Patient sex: M
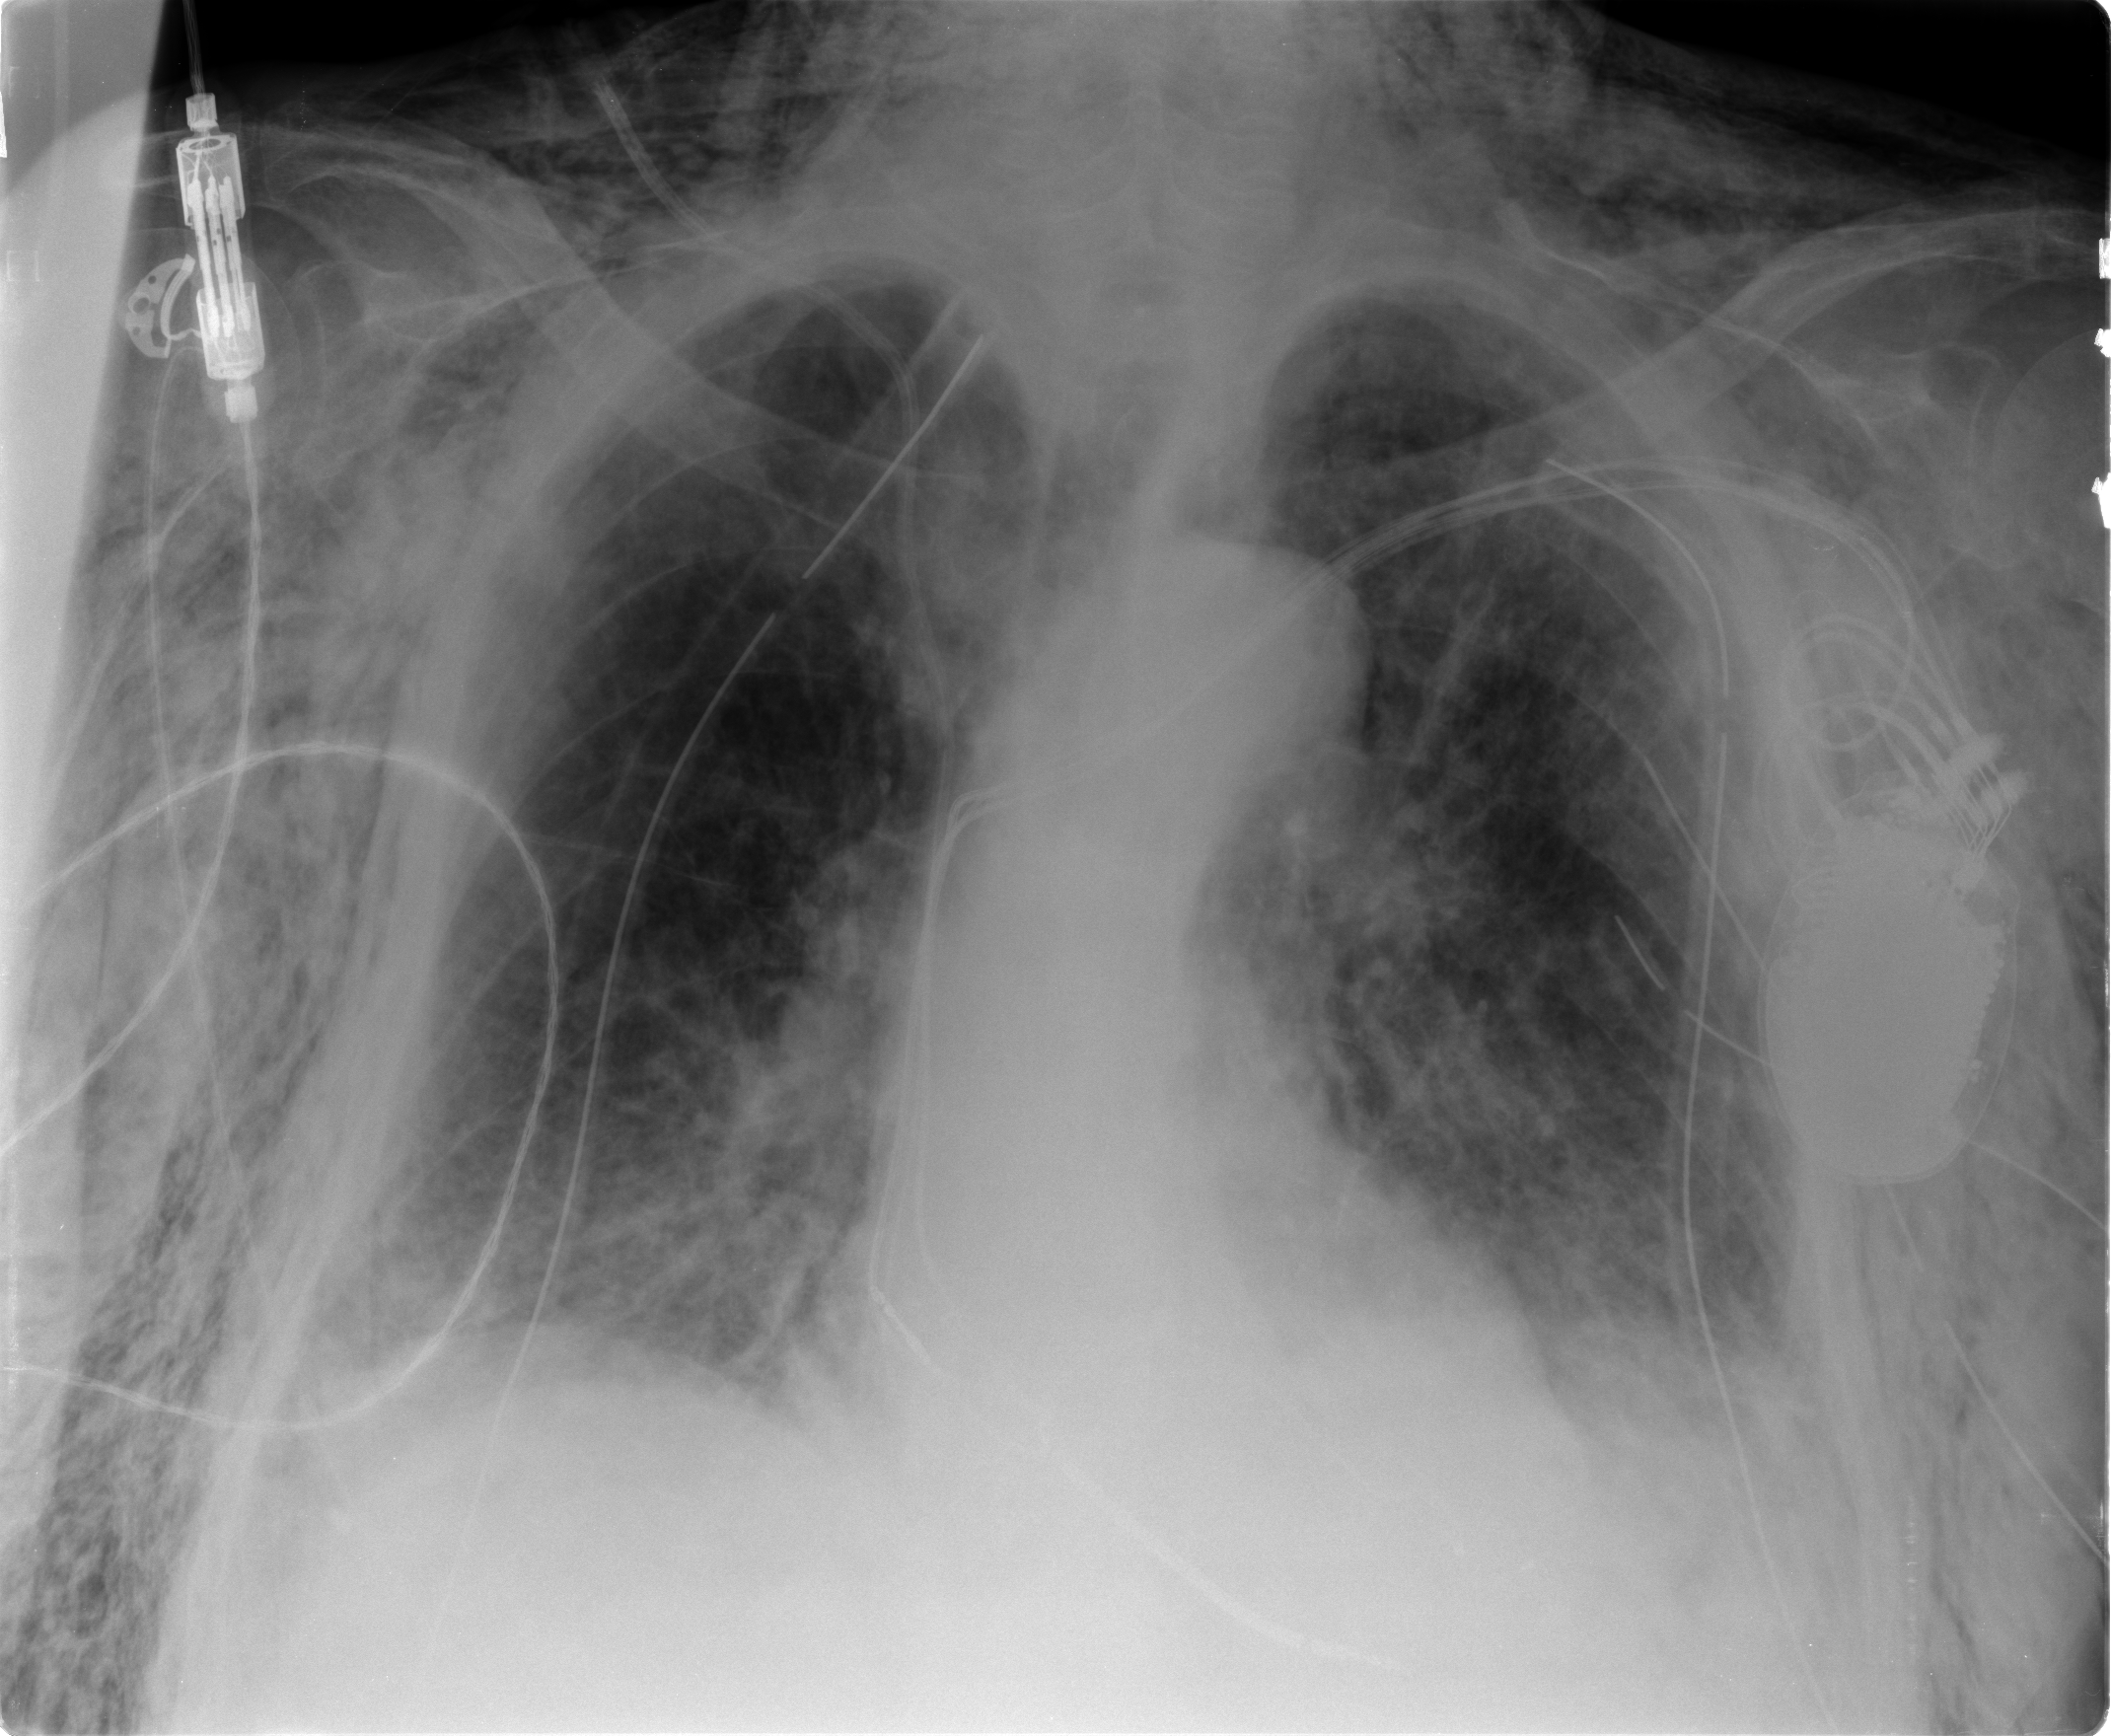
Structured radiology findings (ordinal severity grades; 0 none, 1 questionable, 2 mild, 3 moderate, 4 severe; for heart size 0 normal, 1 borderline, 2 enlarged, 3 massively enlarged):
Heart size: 0
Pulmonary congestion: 0
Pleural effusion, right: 1
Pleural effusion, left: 2
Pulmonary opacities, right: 2
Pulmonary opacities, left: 1
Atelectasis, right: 2
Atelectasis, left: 2